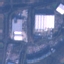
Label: Industrial